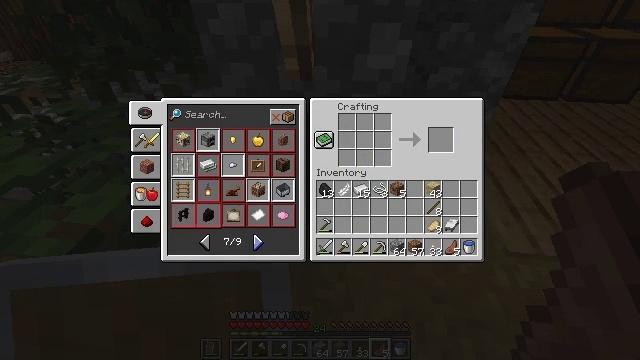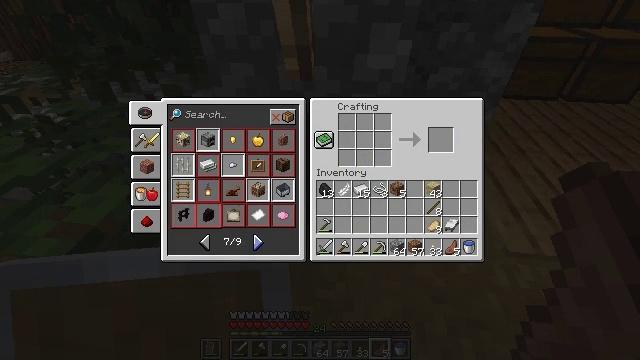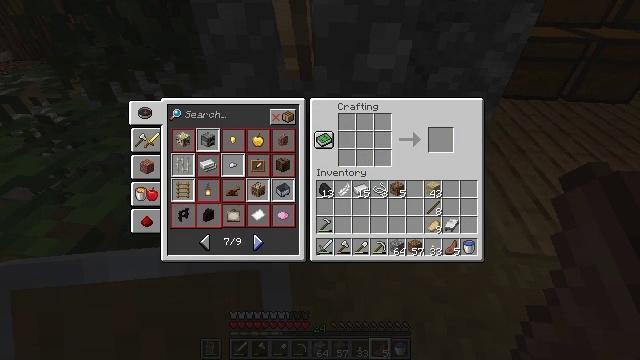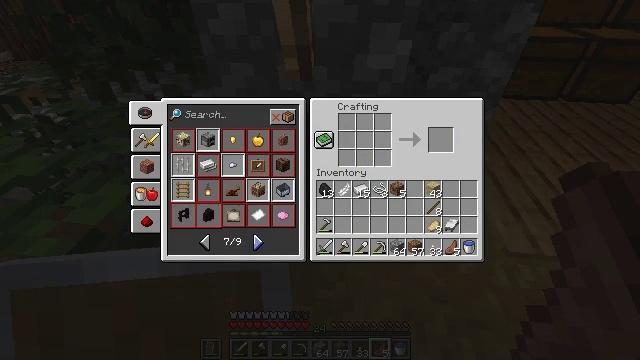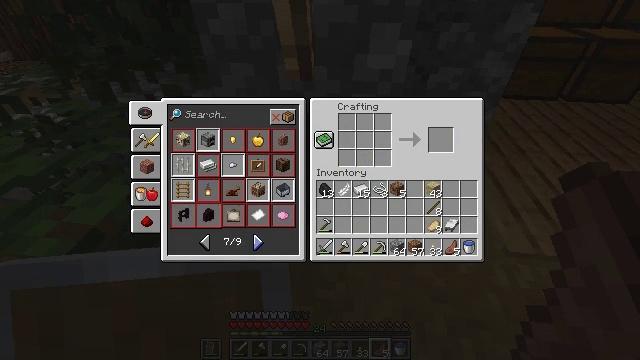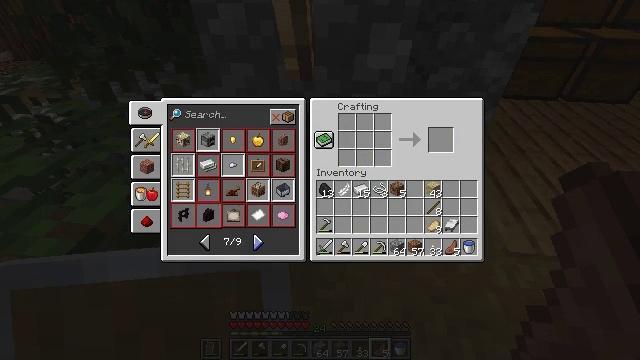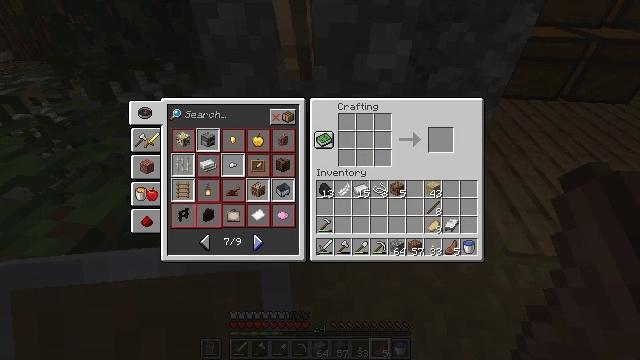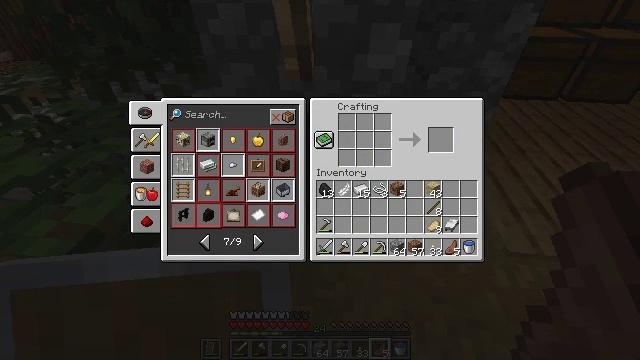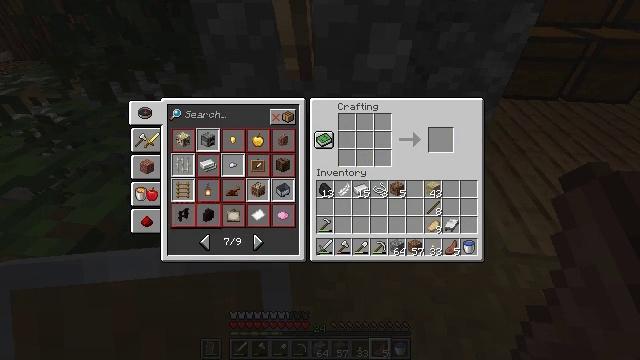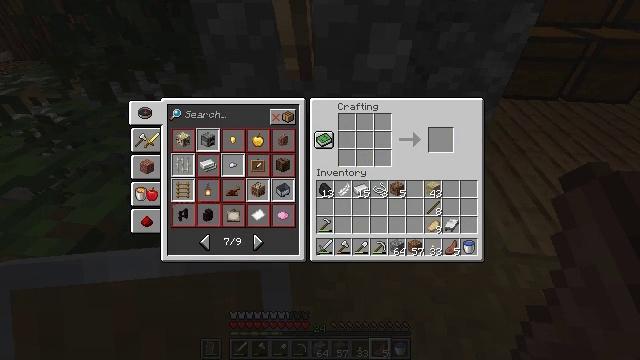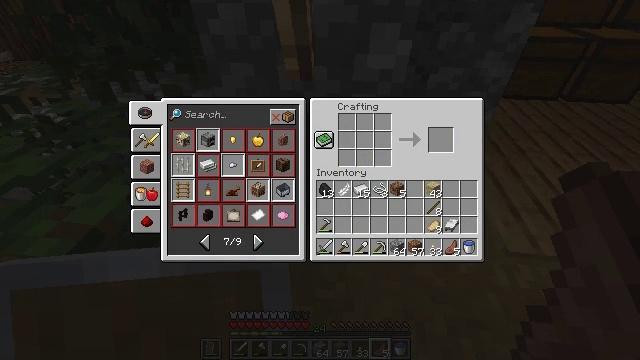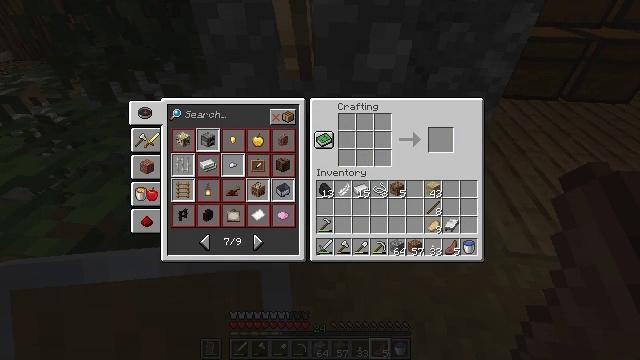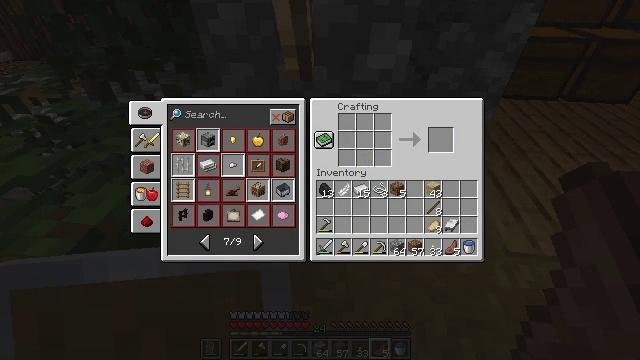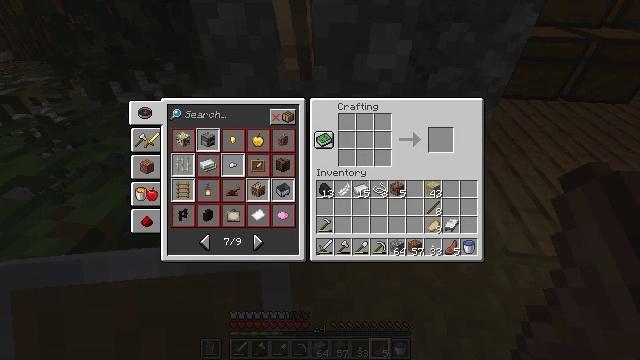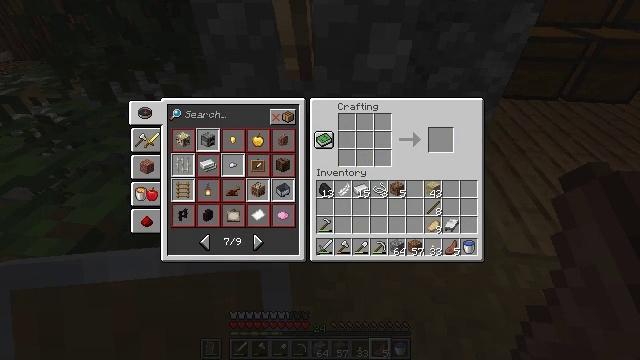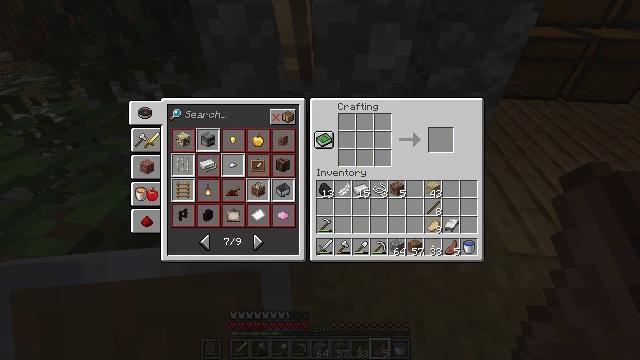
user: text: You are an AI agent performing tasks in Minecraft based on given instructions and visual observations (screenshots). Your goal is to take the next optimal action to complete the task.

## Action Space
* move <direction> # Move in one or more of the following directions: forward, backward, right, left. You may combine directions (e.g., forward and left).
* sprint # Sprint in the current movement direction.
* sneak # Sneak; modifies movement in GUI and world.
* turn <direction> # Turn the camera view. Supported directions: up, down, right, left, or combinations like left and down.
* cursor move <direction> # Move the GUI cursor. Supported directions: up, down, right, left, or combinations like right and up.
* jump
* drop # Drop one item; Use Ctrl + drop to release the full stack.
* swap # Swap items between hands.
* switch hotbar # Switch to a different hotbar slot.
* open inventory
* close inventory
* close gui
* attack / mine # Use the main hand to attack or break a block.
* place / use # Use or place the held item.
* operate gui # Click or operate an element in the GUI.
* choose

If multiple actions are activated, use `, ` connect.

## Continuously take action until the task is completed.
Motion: motion action
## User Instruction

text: Use the crafting grid to make a tripwire hook.
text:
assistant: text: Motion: no_op
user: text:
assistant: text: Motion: no_op
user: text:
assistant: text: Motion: no_op
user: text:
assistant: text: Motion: no_op
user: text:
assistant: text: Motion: no_op
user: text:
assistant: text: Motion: no_op
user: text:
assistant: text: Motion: cursor move left
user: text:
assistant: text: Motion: cursor move left
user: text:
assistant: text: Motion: no_op
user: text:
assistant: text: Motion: no_op
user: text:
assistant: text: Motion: no_op
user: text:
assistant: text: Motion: no_op
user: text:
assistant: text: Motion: no_op
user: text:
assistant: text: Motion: no_op
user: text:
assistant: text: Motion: no_op
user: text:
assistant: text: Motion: no_op
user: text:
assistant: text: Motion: no_op
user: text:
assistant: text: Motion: no_op
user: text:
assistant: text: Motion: cursor move right
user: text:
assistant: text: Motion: cursor move right
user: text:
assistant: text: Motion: cursor move right
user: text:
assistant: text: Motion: no_op
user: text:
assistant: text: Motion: no_op
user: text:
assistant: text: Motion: no_op
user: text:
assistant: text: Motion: no_op
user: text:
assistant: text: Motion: no_op
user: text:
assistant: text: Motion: no_op
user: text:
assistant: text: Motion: operate gui
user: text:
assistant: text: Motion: operate gui
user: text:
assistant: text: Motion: no_op